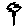
Label: tree